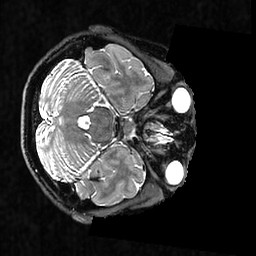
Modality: T2w
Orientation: axial
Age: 23
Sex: female
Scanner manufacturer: ge
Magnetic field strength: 3 T
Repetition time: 3.202 s
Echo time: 0.0669 s